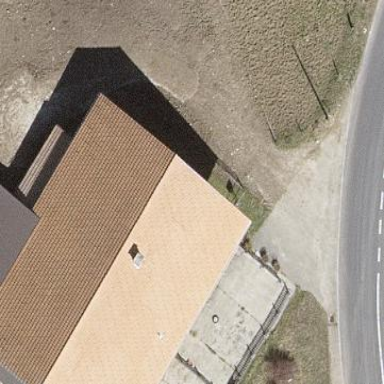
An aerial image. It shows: Farm building with gabled roof.